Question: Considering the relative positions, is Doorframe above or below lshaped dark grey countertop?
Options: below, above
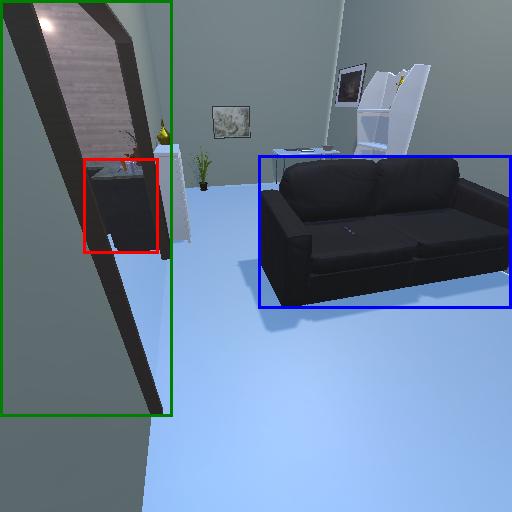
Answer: below